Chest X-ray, PA view. Patient: 31 years old, sex M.
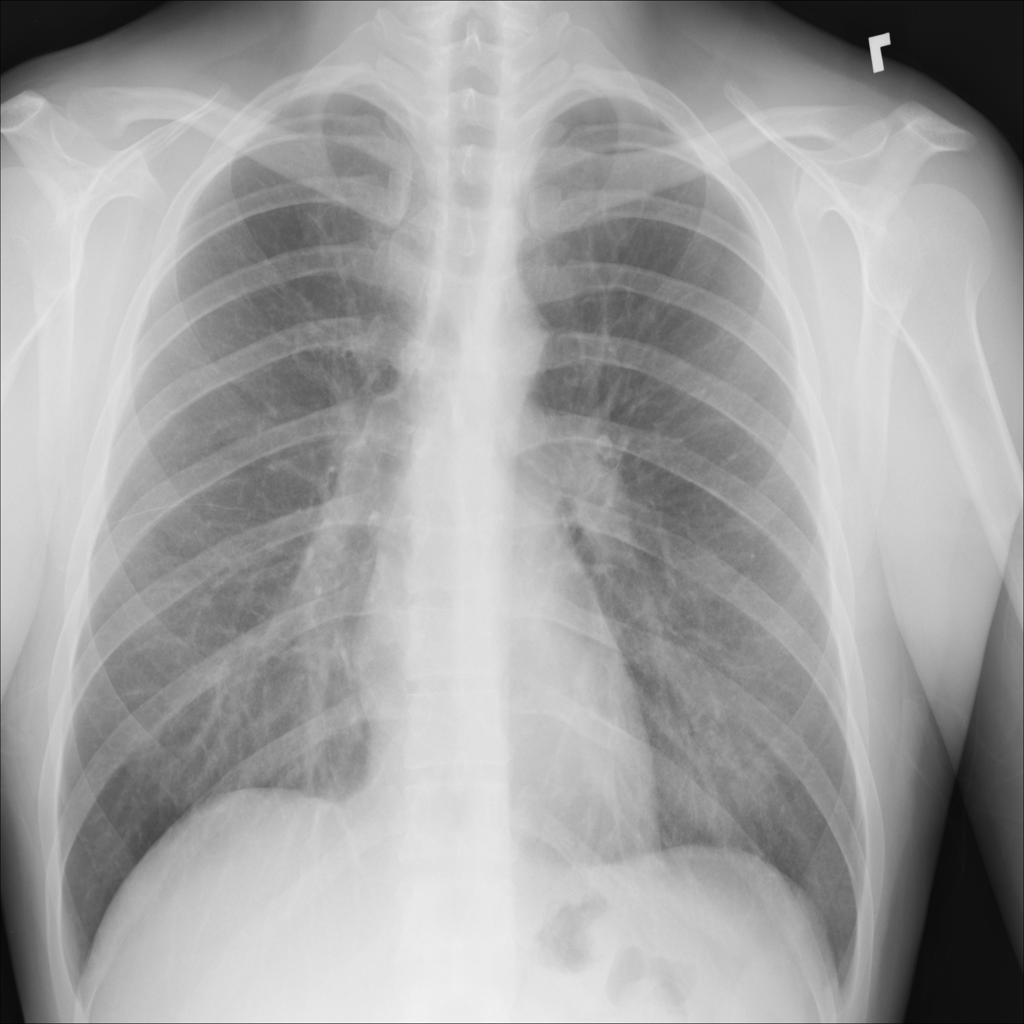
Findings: No Finding